Question: I have a map '
> {
key1=[button1,button2,button3,button4],key2=[button1],key3=[button1,button2],key4=[button1,button2,button3]}
' i want to display this map contents in my jsp like below
How to do this in struts 2 tags.... Please help me to solve this issue.... Thanks In advance
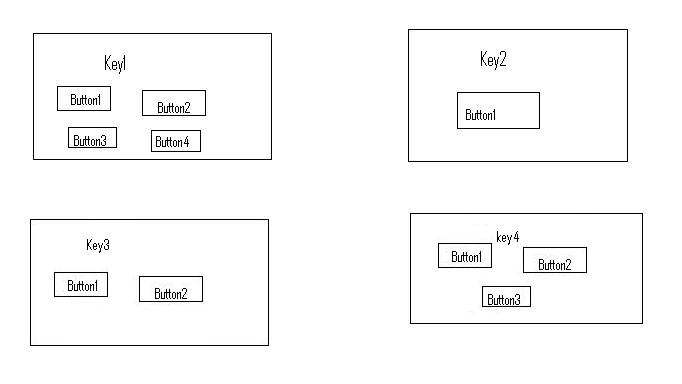
Answer: This code will iterate over your map and every element in the arrays of the values of the map.
'''
<s:iterator value="map">
<s:property value="key"/>
<s:iterator value="value">
<s:property/>
</s:iterator>
</s:iterator>
'''